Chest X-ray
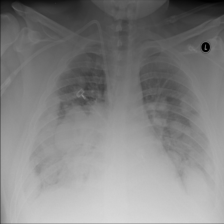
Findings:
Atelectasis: positive
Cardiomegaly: negative
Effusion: positive
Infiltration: positive
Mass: positive
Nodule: negative
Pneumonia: negative
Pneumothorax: negative
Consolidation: negative
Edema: positive
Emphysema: negative
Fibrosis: negative
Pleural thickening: negative
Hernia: negative